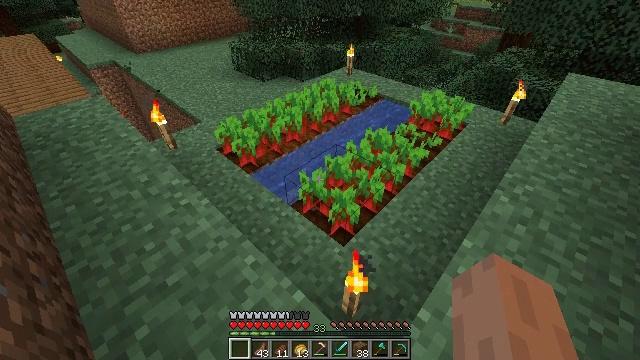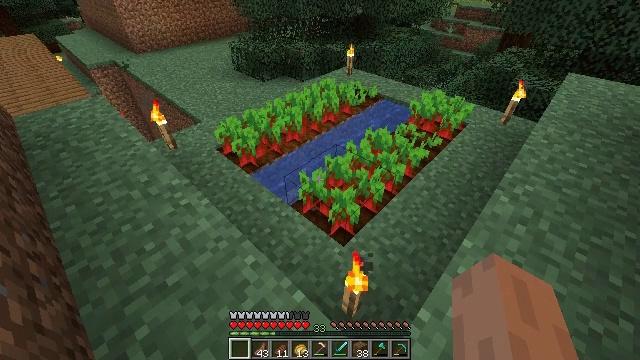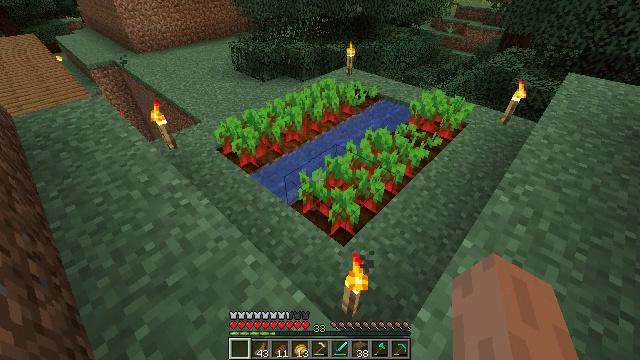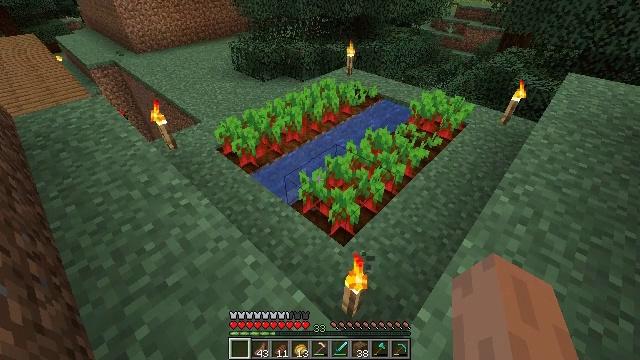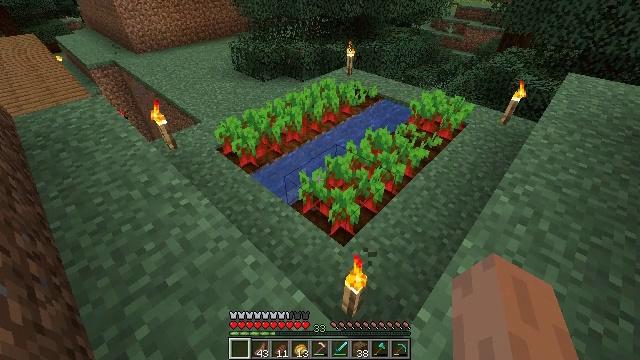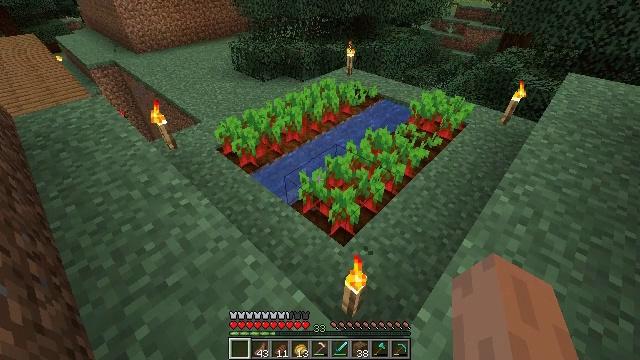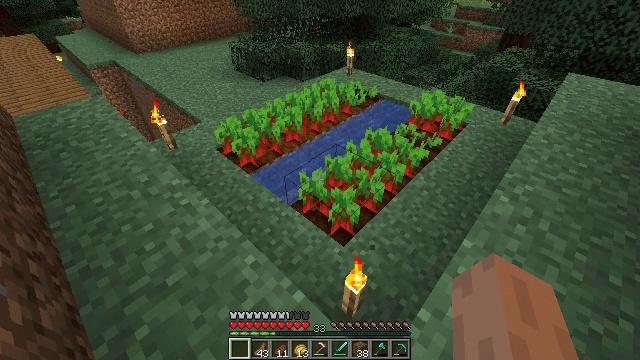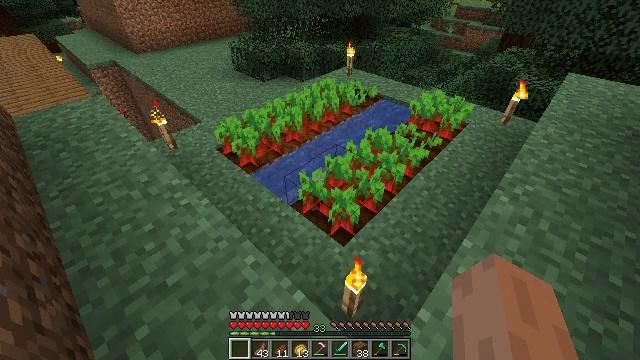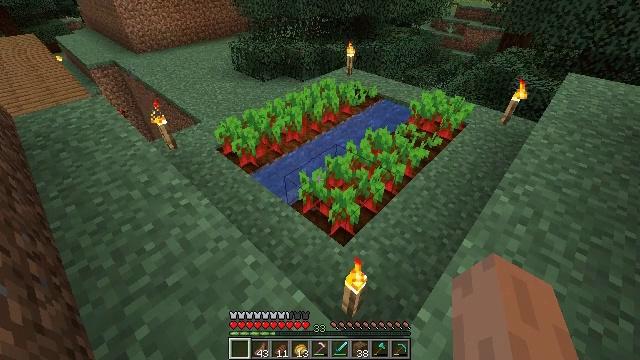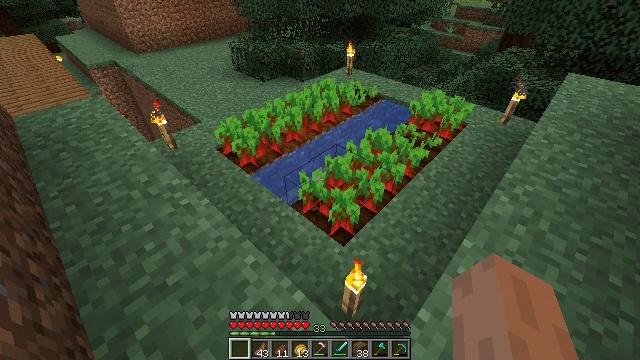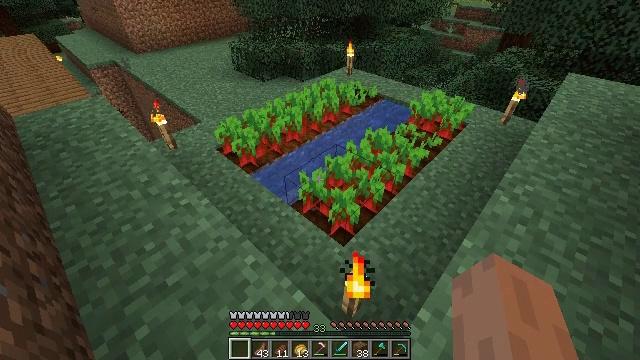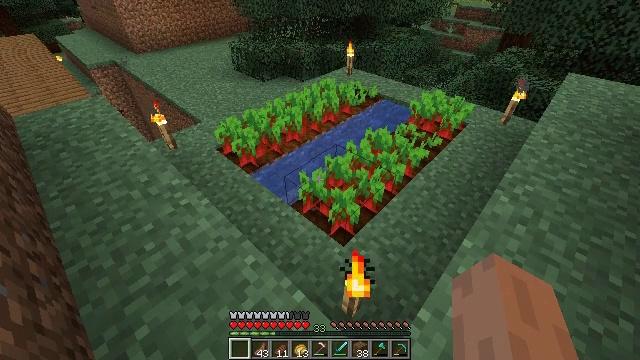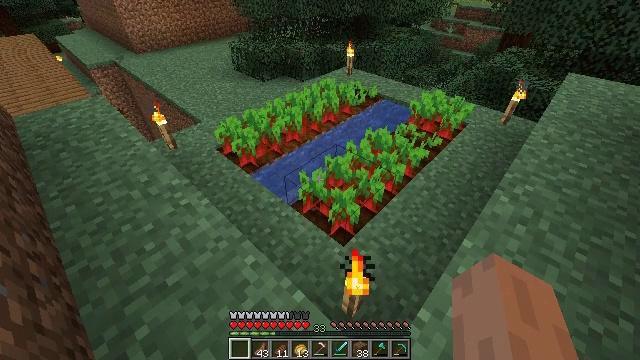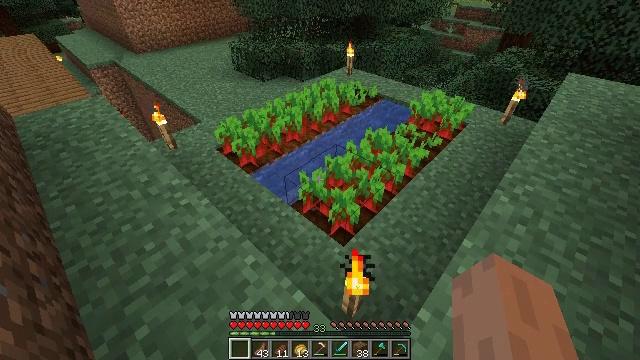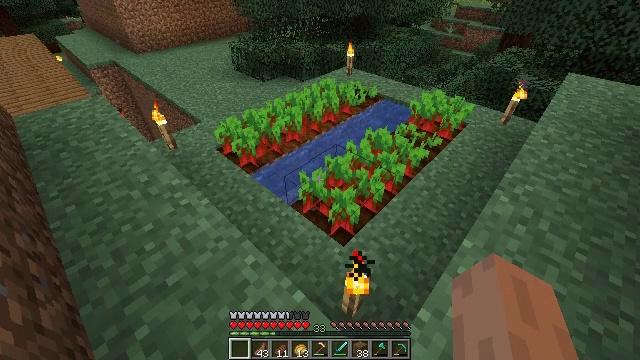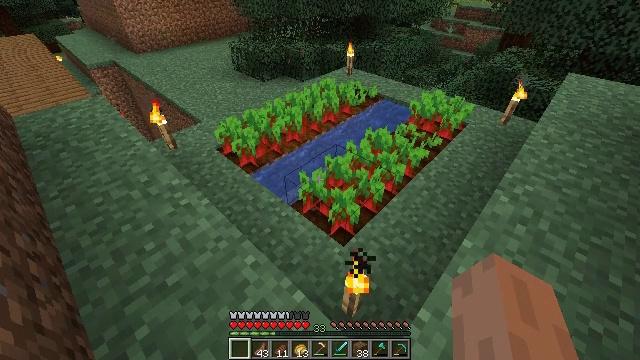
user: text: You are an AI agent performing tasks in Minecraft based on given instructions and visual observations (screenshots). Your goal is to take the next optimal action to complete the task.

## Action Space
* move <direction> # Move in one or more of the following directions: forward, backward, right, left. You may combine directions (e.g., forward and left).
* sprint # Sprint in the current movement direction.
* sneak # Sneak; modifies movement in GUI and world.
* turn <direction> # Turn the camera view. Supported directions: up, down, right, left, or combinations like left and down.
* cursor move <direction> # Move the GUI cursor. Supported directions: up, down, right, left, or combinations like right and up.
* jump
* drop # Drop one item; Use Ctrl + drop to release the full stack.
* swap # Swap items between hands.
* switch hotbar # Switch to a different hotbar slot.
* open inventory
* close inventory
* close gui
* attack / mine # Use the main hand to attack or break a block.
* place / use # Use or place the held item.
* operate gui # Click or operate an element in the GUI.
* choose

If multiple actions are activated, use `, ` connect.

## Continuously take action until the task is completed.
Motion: motion action
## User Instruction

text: Harvest beetroots from the farm.
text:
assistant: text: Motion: no_op
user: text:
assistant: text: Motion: no_op
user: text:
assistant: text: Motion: no_op
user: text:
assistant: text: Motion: no_op
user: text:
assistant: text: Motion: no_op
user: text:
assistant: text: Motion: no_op
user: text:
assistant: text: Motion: no_op
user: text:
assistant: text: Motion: no_op
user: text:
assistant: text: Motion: no_op
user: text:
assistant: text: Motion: no_op
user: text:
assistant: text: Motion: no_op
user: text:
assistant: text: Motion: no_op
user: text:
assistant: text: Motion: no_op
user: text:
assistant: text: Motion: no_op
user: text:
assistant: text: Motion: no_op
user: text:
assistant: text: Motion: no_op
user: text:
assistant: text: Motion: no_op
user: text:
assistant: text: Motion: no_op
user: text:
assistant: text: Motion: no_op
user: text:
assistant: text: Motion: no_op
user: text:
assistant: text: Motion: no_op
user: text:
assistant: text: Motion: no_op
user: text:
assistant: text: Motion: no_op
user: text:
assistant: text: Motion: no_op
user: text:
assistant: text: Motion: no_op
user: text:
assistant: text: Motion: no_op
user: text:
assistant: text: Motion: no_op
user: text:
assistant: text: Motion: no_op
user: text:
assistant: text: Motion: no_op
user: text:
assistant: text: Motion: no_op